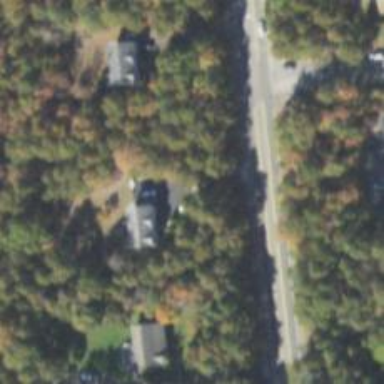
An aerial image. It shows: Driveway.